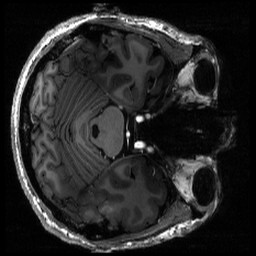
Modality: T1w
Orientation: axial
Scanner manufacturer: siemens
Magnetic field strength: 6.98 T
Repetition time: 2.5 s
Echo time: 0.00306 s